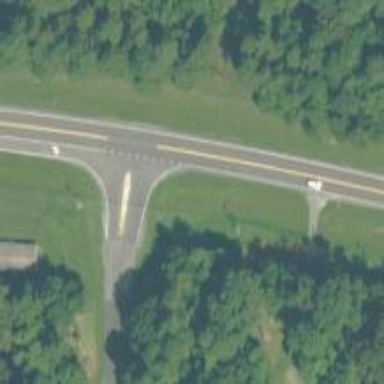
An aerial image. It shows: Road with stop sign.